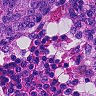
Metastatic tissue present: yes